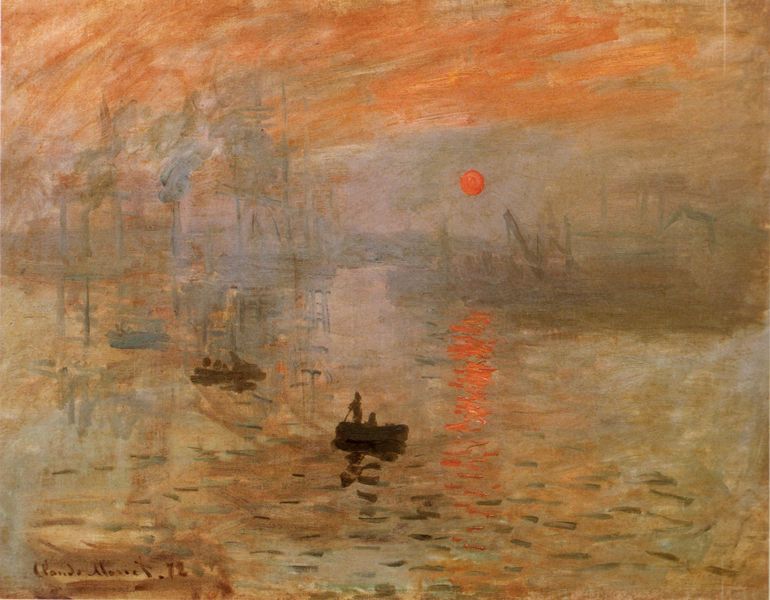
Titel: Impression, Soleil levant, Impression, Sonnenaufgang
Künstler: Claude Monet
Standort: Paris
Institution: Musée Marmottan.
Schlagwörter: blau, himmel, mann, meer, schatten, wasser, wolken, aquarell, bäume, fluss, gelb, impressionismus, landschaft, menschen, ocker, see, stadt, abend, braun, frankreich, grau, licht, männer, orange, schwarz, weiss, haus, rot, wolke, beige, mensch, signatur, spiegel, öl, horizont, häuser, morgen, sonnenaufgang, spiegelung, kirche, rauch, sonne, figur, boot, boote, kahn, ruder, küste, schiff, schiffe, welle, wellen, ruhe, venedig, fischer, mast, segelschiff, abendsonne, dunst, nebel, sonnenuntergang, fabrik, sepia, hafen, masten, impressionistisch, monet, ruderer, rudern, glanz, spiegeln, junge, abendrot, gestalt, reflexion, impression, fischerboot, fischerboote, kran, ruinen, morgenrot, claude, claude monet, lich, reflex, london, umbra, abendstern, abendröte, angler, heimkehr, fabriken, soleil, horiont, hafenanlage, fährmann, mäste, kräne, sonnenscheibe, haven, levant, hafenanlagen, salon de refuse, salon de refusee, sunset, water, boat, waves, sun, 72, 98, 78, claud, claudes, reflection